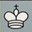
Piece: wK